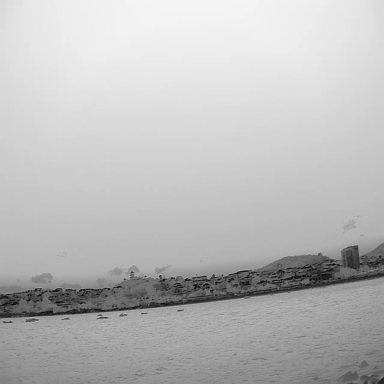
There are seven bulk_carriers in the infrared image.